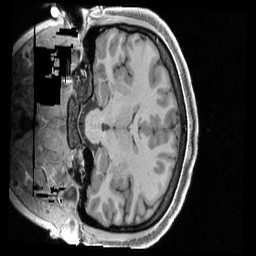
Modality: T1w
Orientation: coronal
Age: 20
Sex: female
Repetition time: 2.4 s
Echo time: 0.00222 s